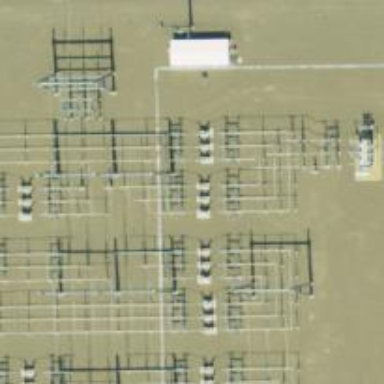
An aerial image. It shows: Switch for power supply.